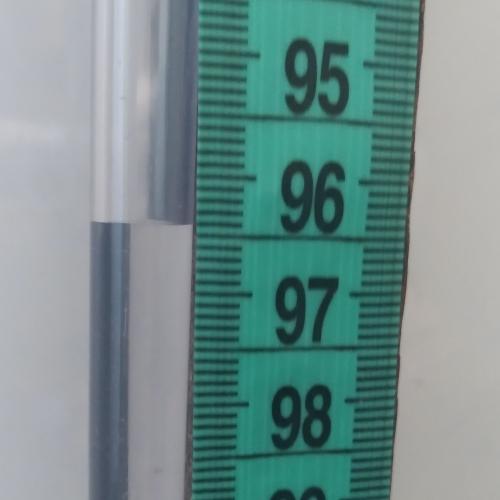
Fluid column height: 96.4 cm